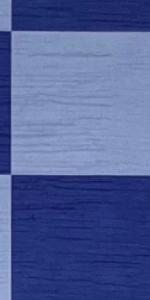
Label: Empty